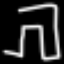
Label: pants